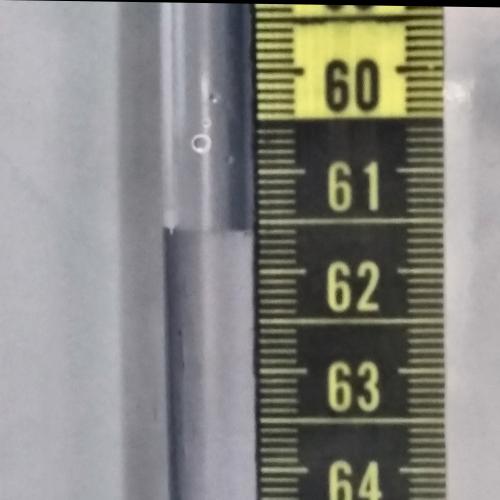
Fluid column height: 61.6 cm